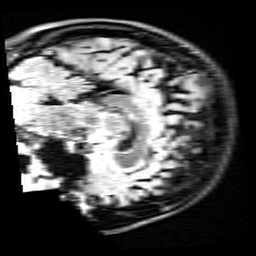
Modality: FLAIR
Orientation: sagittal
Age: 26
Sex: female
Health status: healthy
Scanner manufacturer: siemens
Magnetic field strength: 3 T
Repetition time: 9 s
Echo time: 0.088 s